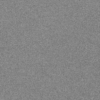
Label: dusty